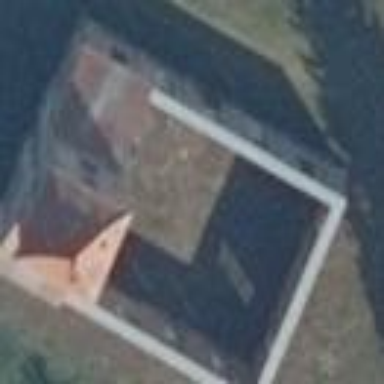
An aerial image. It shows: Beautiful church building.